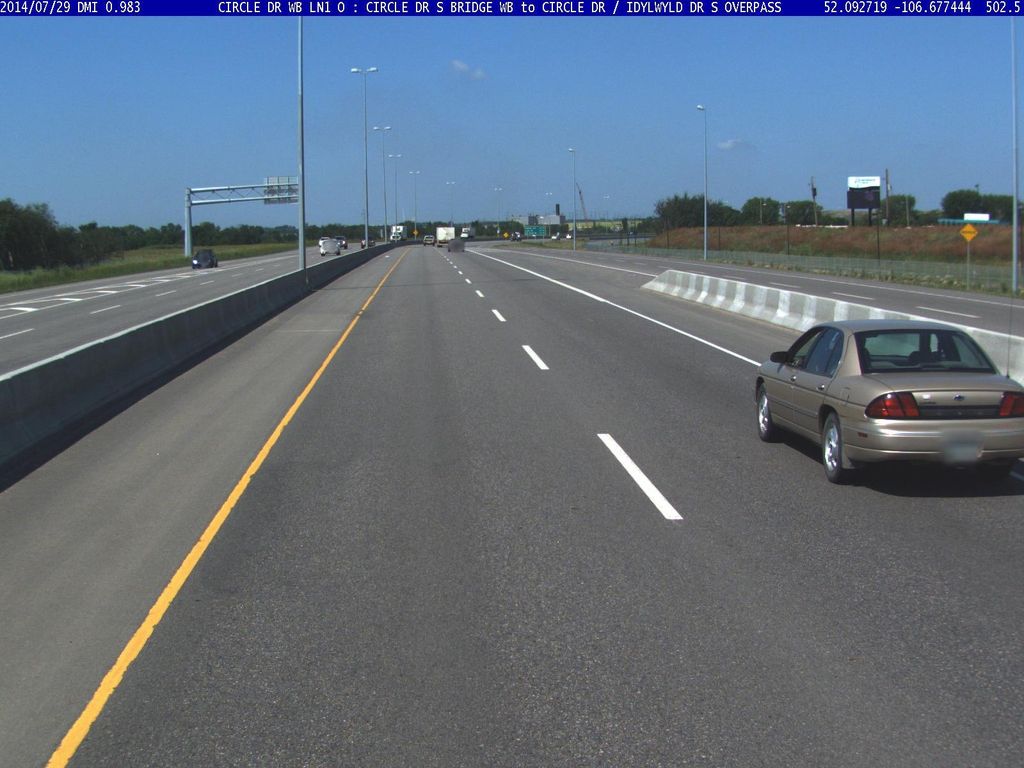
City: saskatoon